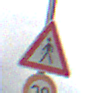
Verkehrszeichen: FussgaengerRechts
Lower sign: Geschwindigkeit30
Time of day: Midday
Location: Outdoor (Nature)
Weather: Overcast
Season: NotSpecified
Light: Natural